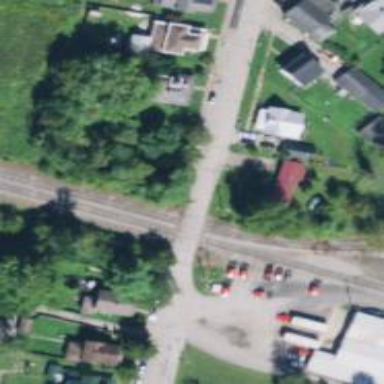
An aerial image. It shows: Level crossing along the railway.